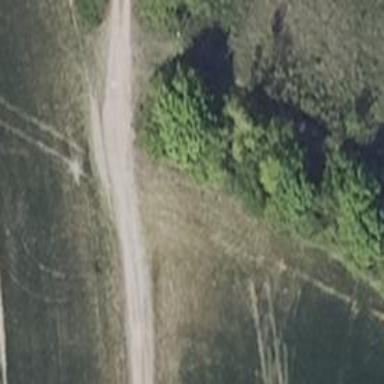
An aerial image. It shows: Gravel track with agricultural purpose. The track has grade2 tracktype.